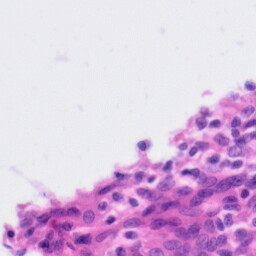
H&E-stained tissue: Tonsil